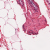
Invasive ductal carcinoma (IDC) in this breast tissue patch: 0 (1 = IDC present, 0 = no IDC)